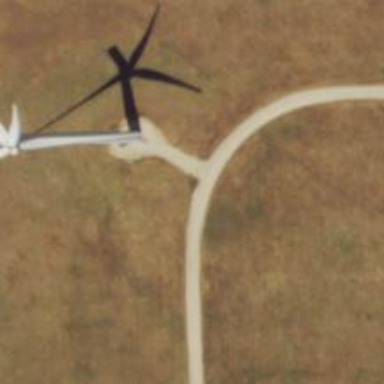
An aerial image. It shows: Wind generator powered by horizontal axis wind turbine.